Question: I am having trouble with reading data from my plist file. What is the correct way of extracting the values in a string? And lets say I have 2 items, how do I get both? Below will be the image on the plist.
And below is the source code for the plist. I read somewhere that there could be a difference with Xcode 3 and Xcode 4.
'''
<?xml version="1.0" encoding="UTF-8"?>
<!DOCTYPE plist PUBLIC "-//Apple//DTD PLIST 1.0//EN" "http://www.apple.com/DTDs/PropertyList-1.0.dtd">
<plist version="1.0">
<dict>
<key>Array</key>
<array>
<string>value 1</string>
<string>value 2</string>
</array>
</dict>
</plist>
'''
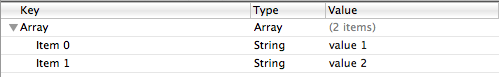
Answer: do reply about this still. But I managed to find a code that got it working for me already. The codes are below. Thanks peylow for your effort.
'''
NSString *path = [[NSBundle mainBundle] pathForResource:@"EventAddress" ofType:@"plist"];
NSMutableDictionary *myDictionary = [[NSMutableDictionary alloc] initWithContentsOfFile:path];
NSArray* allmyKeys = [myDictionary allValues];
NSLog(@"%@", allmyKeys);
NSLog(@"%@", [[allmyKeys objectAtIndex:0] objectAtIndex:0]);
'''
The last 2 NSLog is used to see if my plist does return an array of values and to find out the value of only 1 of them. And thanks a lot about the debugger, after looking at it for almost 3 days straight, I also realized my problem. The damn array isn't the normal one dimension, its TWO DIMENSION. Thats why I used objectAtIndex twice.